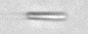
Label: fiber